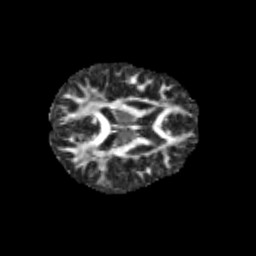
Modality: FA
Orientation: axial
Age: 11
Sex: male
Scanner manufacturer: siemens
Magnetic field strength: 3 T
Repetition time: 3.8 s
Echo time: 0.07 s